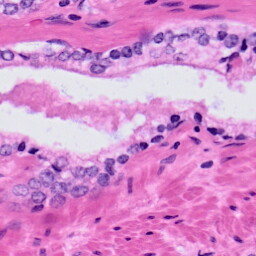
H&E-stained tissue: Prostate